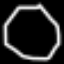
Label: octagon